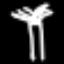
Label: palm tree